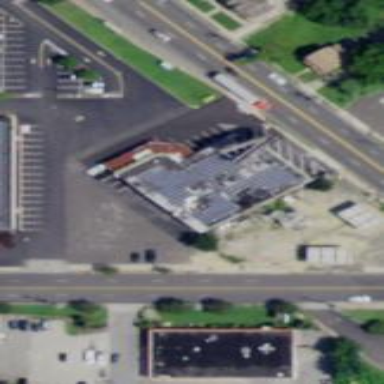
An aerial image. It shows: Building.